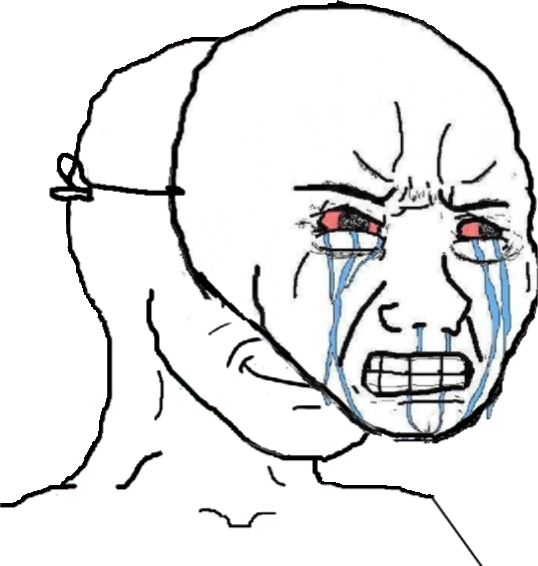
Label: 5_Smugjak